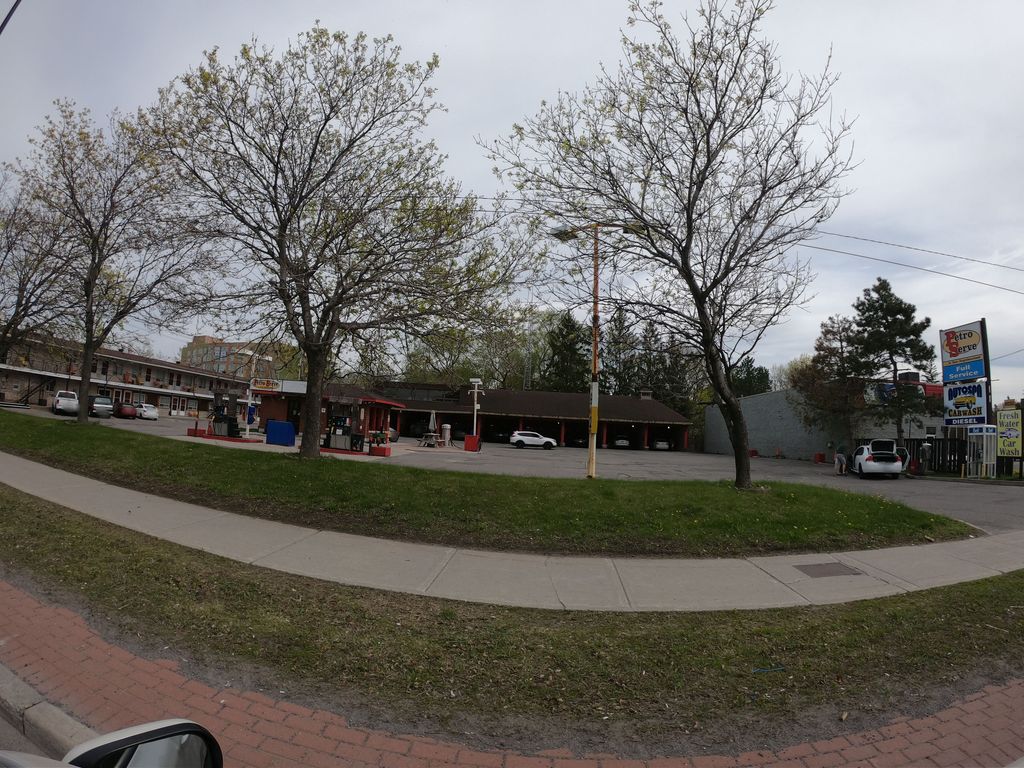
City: ottawa-gatineau